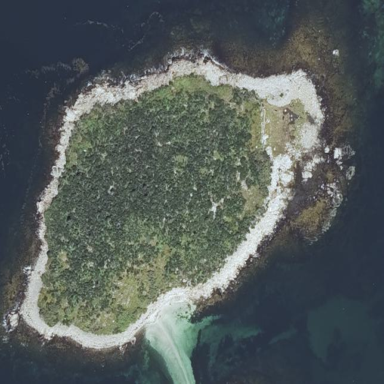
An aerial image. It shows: Island with natural coastline.